Question: i am a newbie to python. I have a simple differential systems, which consists of two variables and two differential equations and initial conditions 'x0=1, y0=2':
'''
dx/dt=6*y
dy/dt=(2t-3x)/4y
'''
now i am trying to solve these two differential equations and i choose 'odeint'. Here is my code:
'''
import matplotlib.pyplot as pl
import numpy as np
from scipy.integrate import odeint
def func(z,b):
x, y=z
return [6*y, (b-3*x)/(4*y)]
z0=[1,2]
t = np.linspace(0,10,11)
b=2*t
xx=odeint(func, z0, b)
pl.figure(1)
pl.plot(t, xx[:,0])
pl.legend()
pl.show()
'''
but the result is incorrect and there is a error message:

'''
Excess work done on this call (perhaps wrong Dfun type).
Run with full_output = 1 to get quantitative information.
'''
I don't know what is wrong with my code and how can i solve it.
Any help will be a useful to me.
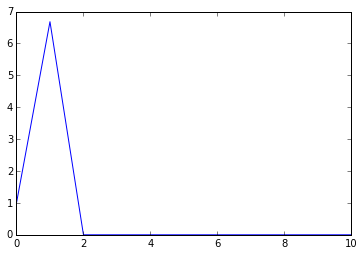
Answer: Apply trick to desingularize the division by 'y', print all ODE function evaluations, plot both components, and use the right differential equation with the modified code
'''
import matplotlib.pyplot as pl
import numpy as np
from scipy.integrate import odeint
def func(z,t):
x, y=z
print t,z
return [6*y, (2*t-3*x)*y/(4*y**2+1e-12)]
z0=[1,2]
t = np.linspace(0,1,501)
xx=odeint(func, z0, t)
pl.figure(1)
pl.plot(t, xx[:,0],t,xx[:,1])
pl.legend()
pl.show()
'''
and you see that at 't=<PHONE>' the singularity of 'y=0' is assumed, where 'y' behaves like a square root function at its apex. There is no way to cross that singularity, as the slope of 'y' goes to infinity. At this point, the solution is no longer continuously differentiable, and thus this is the extremal point of the solution. The constant continuation is an artifact of the desingularization, not a valid solution.
<URL>